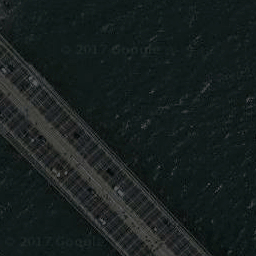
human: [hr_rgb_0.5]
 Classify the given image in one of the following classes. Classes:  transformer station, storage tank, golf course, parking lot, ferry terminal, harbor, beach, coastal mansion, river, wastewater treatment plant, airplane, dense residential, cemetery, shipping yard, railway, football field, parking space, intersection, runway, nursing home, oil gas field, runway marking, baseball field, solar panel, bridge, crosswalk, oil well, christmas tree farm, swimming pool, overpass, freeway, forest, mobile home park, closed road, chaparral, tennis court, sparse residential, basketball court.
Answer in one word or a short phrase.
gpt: bridge